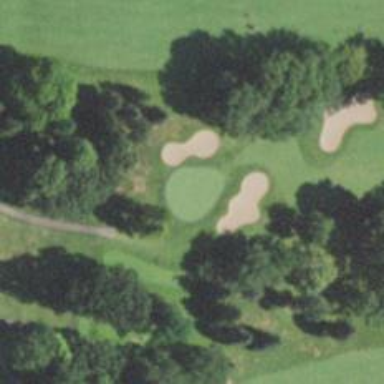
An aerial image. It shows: Golf hole.